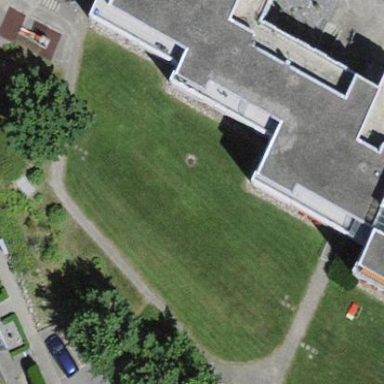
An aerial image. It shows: Flat-roofed residential building.